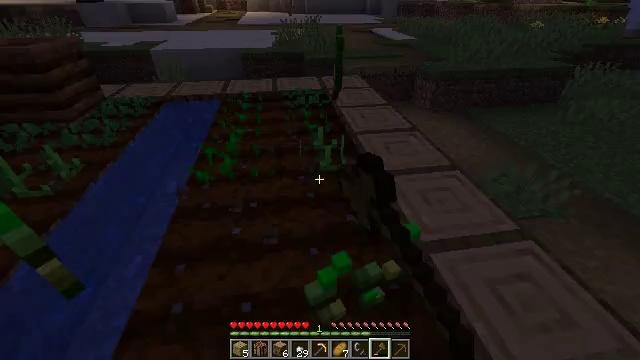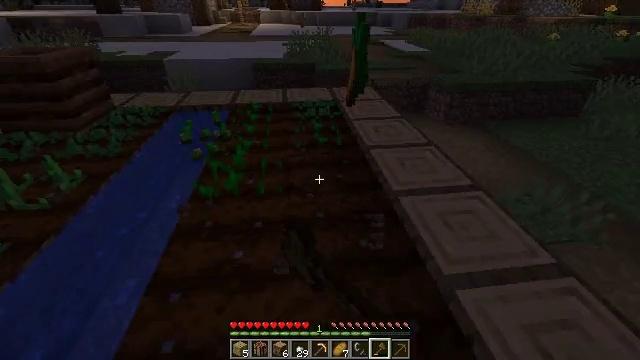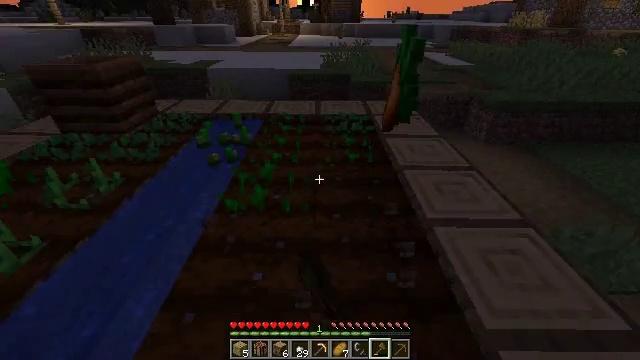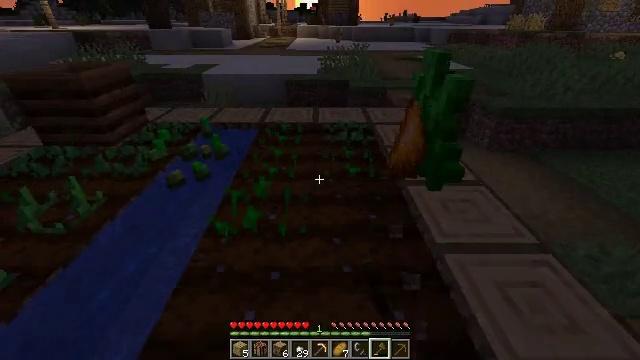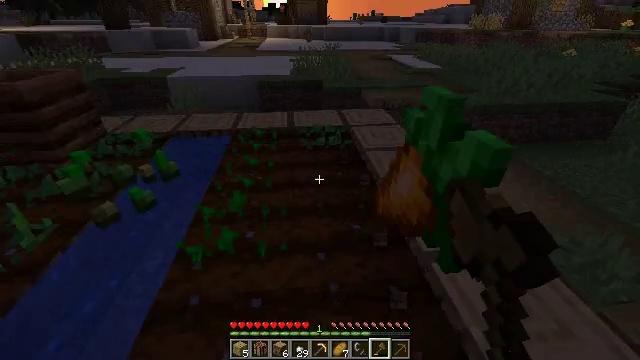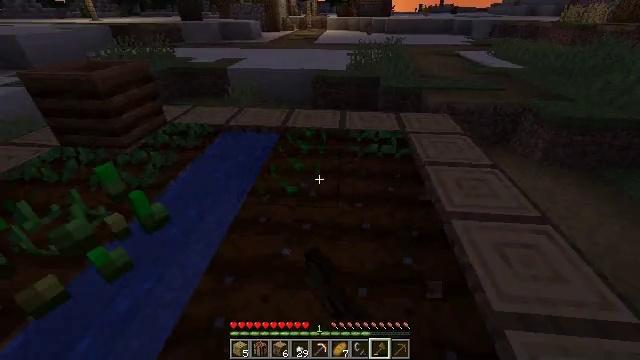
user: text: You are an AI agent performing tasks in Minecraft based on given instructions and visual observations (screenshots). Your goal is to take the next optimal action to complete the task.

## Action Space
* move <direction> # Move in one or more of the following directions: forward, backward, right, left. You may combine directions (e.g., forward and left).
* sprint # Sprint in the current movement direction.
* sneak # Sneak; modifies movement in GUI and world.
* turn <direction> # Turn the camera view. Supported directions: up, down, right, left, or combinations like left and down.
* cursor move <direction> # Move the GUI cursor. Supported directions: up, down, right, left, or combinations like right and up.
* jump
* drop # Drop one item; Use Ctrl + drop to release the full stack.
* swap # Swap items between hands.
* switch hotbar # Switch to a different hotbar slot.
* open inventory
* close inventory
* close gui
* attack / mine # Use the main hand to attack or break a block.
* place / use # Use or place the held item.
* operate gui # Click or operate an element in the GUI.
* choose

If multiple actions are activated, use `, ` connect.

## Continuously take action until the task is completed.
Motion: motion action
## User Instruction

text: Collect potatoes from the garden.
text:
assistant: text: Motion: move forward, turn left and up, attack / mine
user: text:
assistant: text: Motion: move forward, turn left and up, attack / mine
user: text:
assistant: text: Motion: move forward, attack / mine
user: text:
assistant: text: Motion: move forward, turn right, attack / mine
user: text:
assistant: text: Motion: move forward, turn left and down, attack / mine
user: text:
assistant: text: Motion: attack / mine